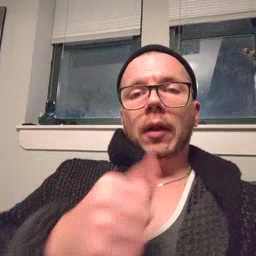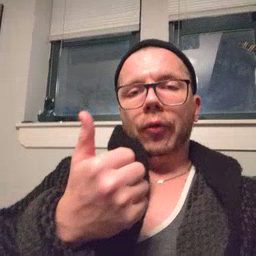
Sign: another